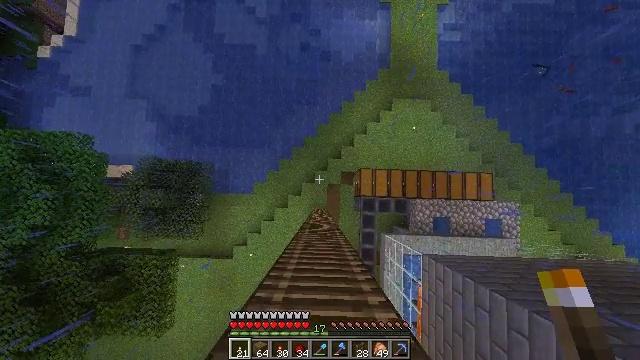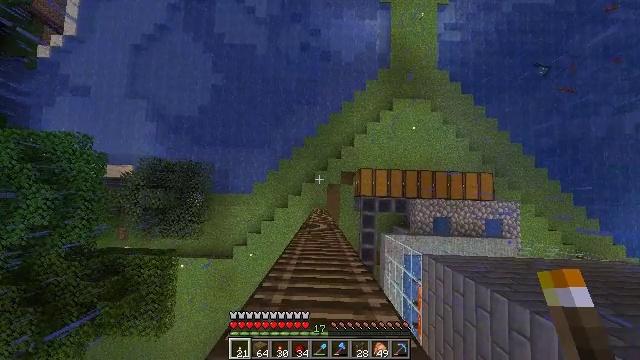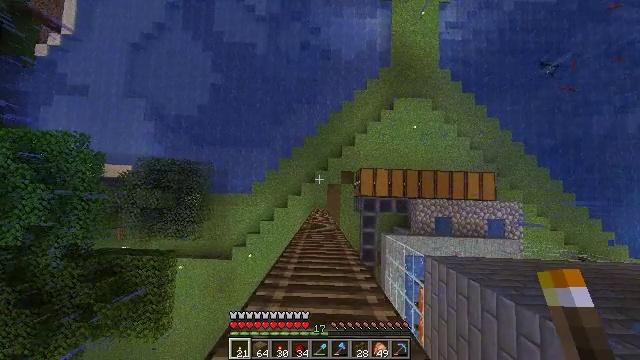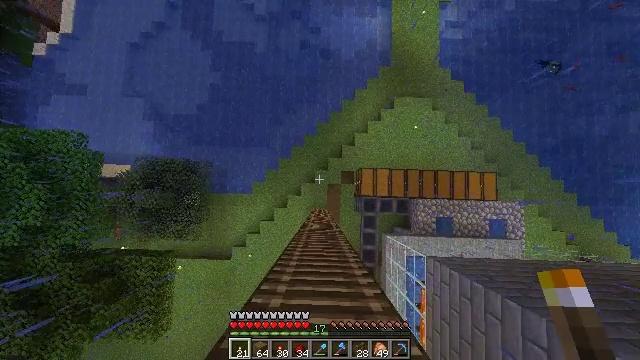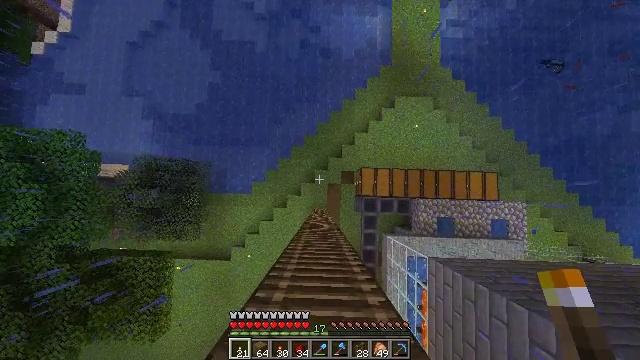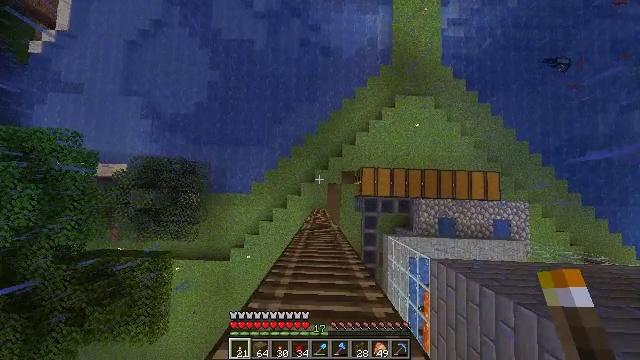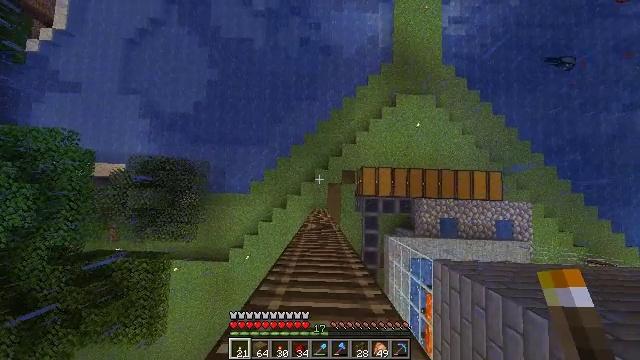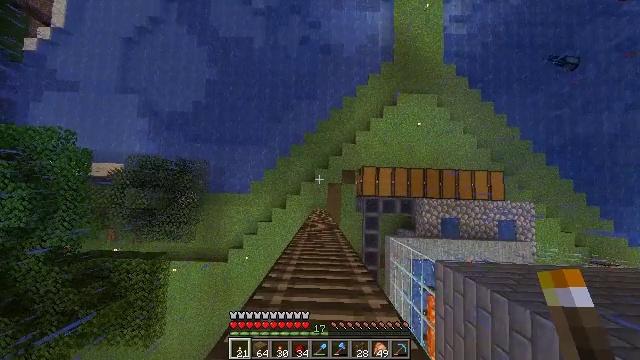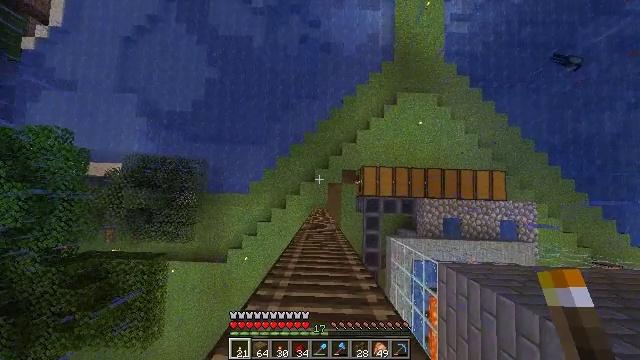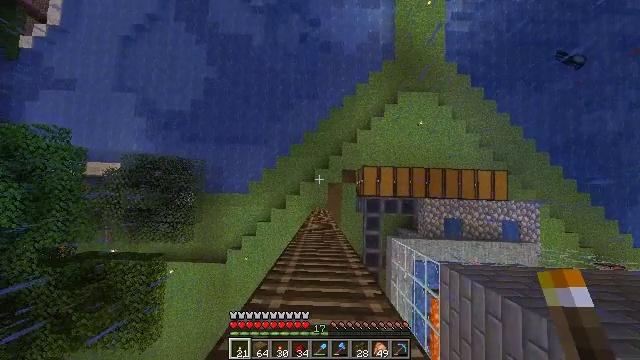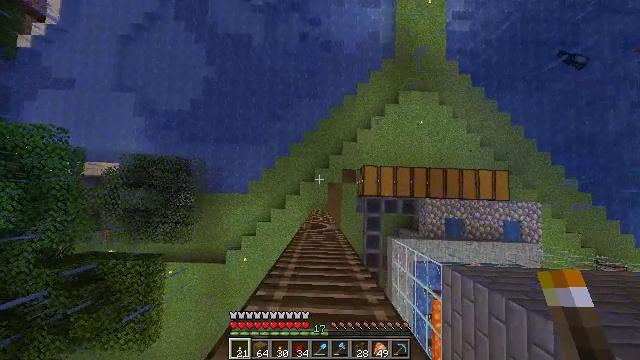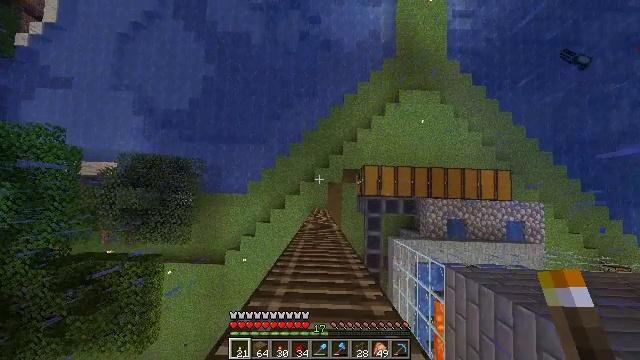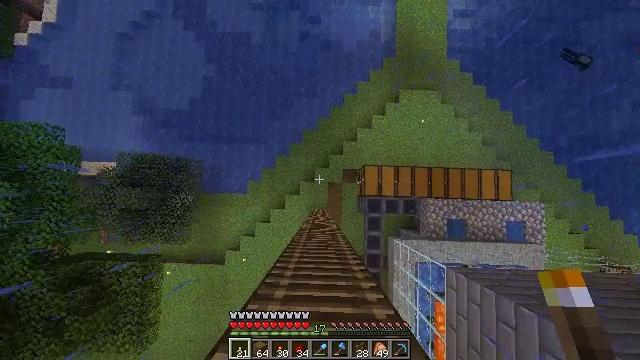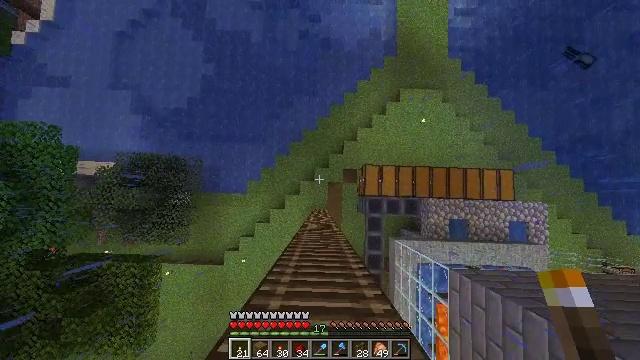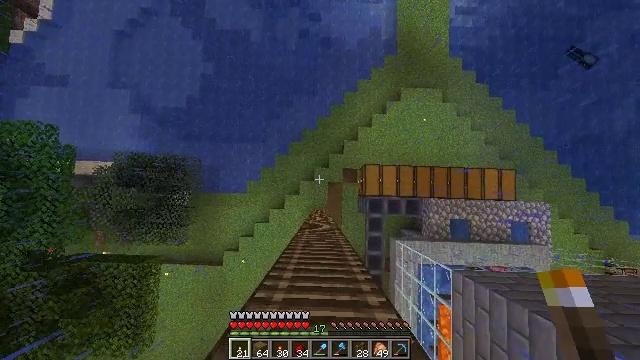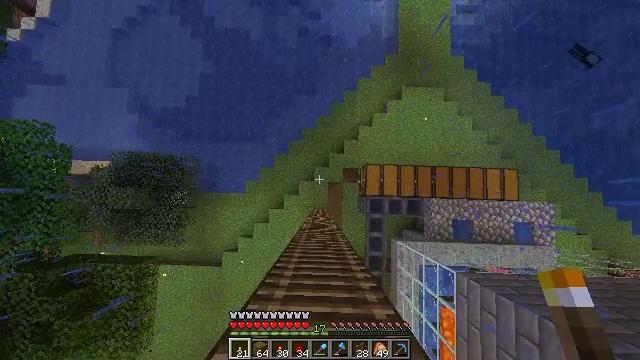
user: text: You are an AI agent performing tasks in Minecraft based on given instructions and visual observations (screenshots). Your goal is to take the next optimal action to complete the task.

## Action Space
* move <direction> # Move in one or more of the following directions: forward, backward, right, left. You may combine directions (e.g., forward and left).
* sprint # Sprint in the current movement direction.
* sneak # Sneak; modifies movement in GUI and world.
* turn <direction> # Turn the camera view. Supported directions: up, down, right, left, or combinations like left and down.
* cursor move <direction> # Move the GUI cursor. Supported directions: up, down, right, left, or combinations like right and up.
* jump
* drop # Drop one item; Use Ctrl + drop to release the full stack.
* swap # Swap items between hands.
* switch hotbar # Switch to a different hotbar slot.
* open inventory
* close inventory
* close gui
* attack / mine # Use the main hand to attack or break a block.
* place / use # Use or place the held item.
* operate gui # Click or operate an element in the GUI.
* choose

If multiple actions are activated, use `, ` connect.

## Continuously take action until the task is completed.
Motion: motion action
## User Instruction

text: Craft a spruce pressure plate.
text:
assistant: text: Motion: no_op
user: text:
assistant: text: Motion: no_op
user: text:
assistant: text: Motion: no_op
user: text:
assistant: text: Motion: no_op
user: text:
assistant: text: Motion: no_op
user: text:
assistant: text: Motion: no_op
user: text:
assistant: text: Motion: no_op
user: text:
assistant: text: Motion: no_op
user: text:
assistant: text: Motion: no_op
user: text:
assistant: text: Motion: no_op
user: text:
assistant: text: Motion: no_op
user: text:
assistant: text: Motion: no_op
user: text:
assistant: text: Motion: no_op
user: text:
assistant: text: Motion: no_op
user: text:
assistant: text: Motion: no_op
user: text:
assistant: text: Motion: no_op
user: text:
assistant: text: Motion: no_op
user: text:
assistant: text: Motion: no_op
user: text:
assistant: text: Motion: no_op
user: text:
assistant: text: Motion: no_op
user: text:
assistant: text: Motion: no_op
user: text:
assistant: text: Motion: no_op
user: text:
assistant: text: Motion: no_op
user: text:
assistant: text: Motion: no_op
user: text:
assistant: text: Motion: no_op
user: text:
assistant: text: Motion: no_op
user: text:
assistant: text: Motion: no_op
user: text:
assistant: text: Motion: no_op
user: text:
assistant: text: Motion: no_op
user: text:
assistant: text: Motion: no_op